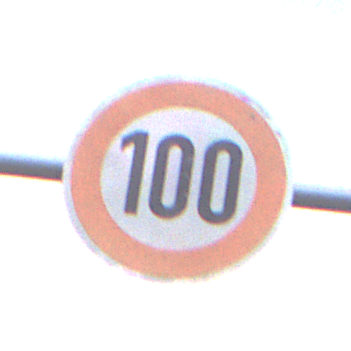
Verkehrszeichen: Geschwindigkeit100
Umgebung: Outdoor, Suburban
Tageszeit: MorningAfternoon
Wetter: PartlyCloudy
Licht: Natural
Jahreszeit: NotSpecified
Kontrast: LowContrast